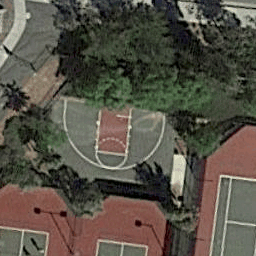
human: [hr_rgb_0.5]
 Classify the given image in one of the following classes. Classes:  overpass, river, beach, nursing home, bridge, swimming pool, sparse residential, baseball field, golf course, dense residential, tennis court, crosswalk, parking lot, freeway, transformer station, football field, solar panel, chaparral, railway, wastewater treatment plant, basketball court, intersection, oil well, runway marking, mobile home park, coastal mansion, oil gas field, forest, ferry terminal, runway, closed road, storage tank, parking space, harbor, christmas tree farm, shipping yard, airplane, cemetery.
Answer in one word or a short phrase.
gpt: basketball court